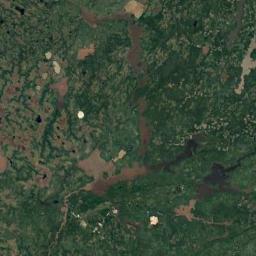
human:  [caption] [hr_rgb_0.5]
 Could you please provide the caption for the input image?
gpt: There are many green plants on the wetlands .

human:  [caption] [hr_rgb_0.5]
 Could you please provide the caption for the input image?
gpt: The wetland consists of bare land and green plants .

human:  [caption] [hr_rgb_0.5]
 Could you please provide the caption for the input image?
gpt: There are several scattered trees in the middle of this wetland .

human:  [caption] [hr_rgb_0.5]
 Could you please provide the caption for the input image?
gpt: The surface of the lake in a wetland is covered with a large dense dark green and light green mixed plants .

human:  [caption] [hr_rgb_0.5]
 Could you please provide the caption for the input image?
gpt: There are many green areas and water areas on the wetland .